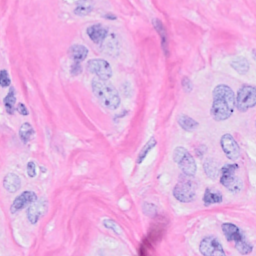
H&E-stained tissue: Breast